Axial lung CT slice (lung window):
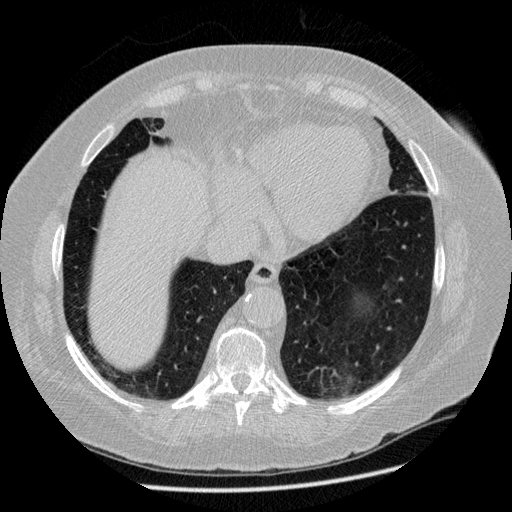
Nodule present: no